Field crop: maize
Growth stage: 1
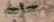
Species: atriplex